Question: I have list of selected cells, I want them to be converted to array so that I can save it.
I am converting list in an array so that I can get indices of all selected cells (column wise in a row) so that I can retrieve later to fill same cells.
Problem is since cells can be selected in random way i.e I can select row 1 column 1,2,3,7,8,9 leaving column 4,5,6 unselected. As soon as I encounter unselected indices I get "" error.
Same error occur if I select some thing in middle of data grid i.e not selecting column at start like column 1,2,3 but selecting row 5 column 5,6,7.
May be some one can help in this or may be point to some other efficient way of doing same task.
'''
List<DataGridViewCell> selectedCells = new List<DataGridViewCell>();
private void dataGridView1_CellMouseDown(object sender, DataGridViewCellMouseEventArgs e)
{
DataGridViewCell cell = dataGridView1[e.ColumnIndex, e.RowIndex];
if (selectedCells.Contains(cell) ) selectedCells .Remove(cell);
else selectedCells .Add(cell);
cell.Style.BackColor = selectedCells .Contains(cell) ? Color.Pink : Color.White;
}
private void buttonSaveButton_Click(object sender, EventArgs e)
{
string [,] selectedcellsArray = new string[dataGridView1.Rows.Count, dataGridView1.Columns.Count];
int i = 0;
int j = 0;
foreach (DataGridViewRow row in dataGridView1.Rows)
{
while (j < dataGridView1.Columns.Count)
{
selectedcellsArray[i, j] = selectedCells[j].ColumnIndex.ToString();
j++;
}
j = 0;
i++; //next row
}
//some more code
}
'''

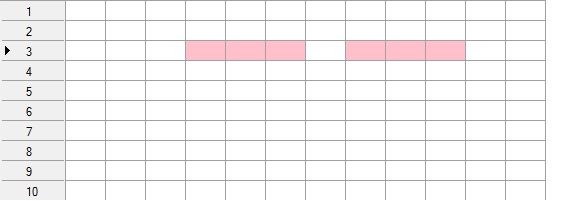
Answer: I'm not 100% sure but I think you'd be better off with a 'bool[,]' instead.
'''
private void buttonSaveButton_Click(object sender, EventArgs e)
{
bool [,] cellIsSelected = new bool[dataGridView1.Rows.Count, dataGridView1.Columns.Count];
foreach(var selectedCell in selectedCells)
{
cellIsSelected[selectedCell.RowIndex,selectedCell.ColumnIndex] = true;
}
for(int i=0; i<dataGridView1.Rows.Count; i++)
{
for(int j=0; j<dataGridView1.Columns.Count; j++)
{
//determine if the cell at postion i,j is selected
if(cellIsSelected[i,j])
{
//It is selected.
}
}
}
}
'''
But if that works you'd be better off just keeping track of that instead of a list of the selected cells (unless you use them somewhere else). Also this would assume that 'dataGridView' has a set number of rows and columns.
'''
bool[,] cellIsSelected = new bool[dataGridView1.Rows.Count, dataGridView1.Columns.Count];
private void dataGridView1_CellMouseDown(object sender, DataGridViewCellMouseEventArgs e)
{
cellIsSelected[e.RowIndex, e.ColumnIndex] = !cellIsSelected[e.RowIndex, e.ColumnIndex];
cell.Style.BackColor = cellIsSelected[e.RowIndex, e.ColumnIndex] ? Color.Pink : Color.White;
}
'''